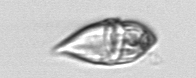
Label: Gyrodinium